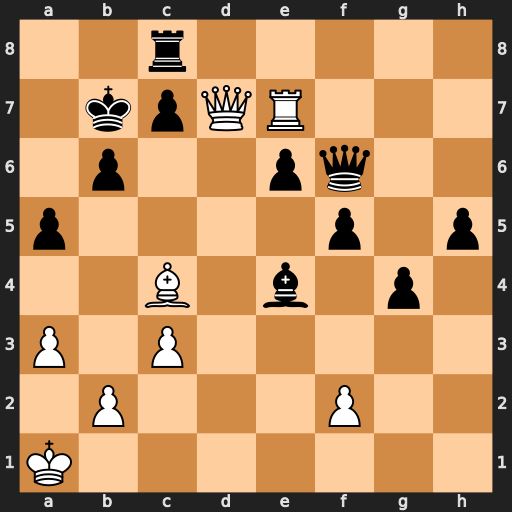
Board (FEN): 2r5/1kpQR3/1p2pq2/p4p1p/2B1b1p1/P1P5/1P3P2/K7
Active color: w
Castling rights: -
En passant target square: -
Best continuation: Ba6+ Kxa6 Qxc8+ Bb7 Qxc7 Qxe7 Qxe7